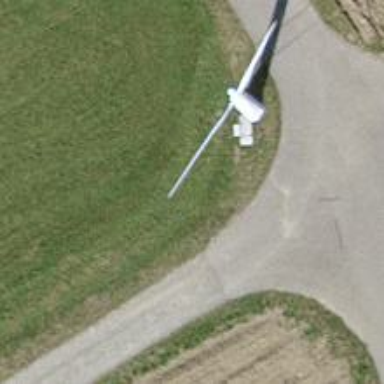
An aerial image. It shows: Wind power generator employing wind turbines.